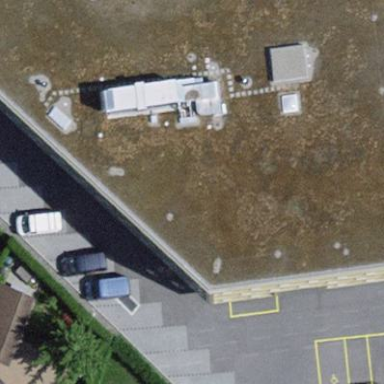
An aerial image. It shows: Commercial building.